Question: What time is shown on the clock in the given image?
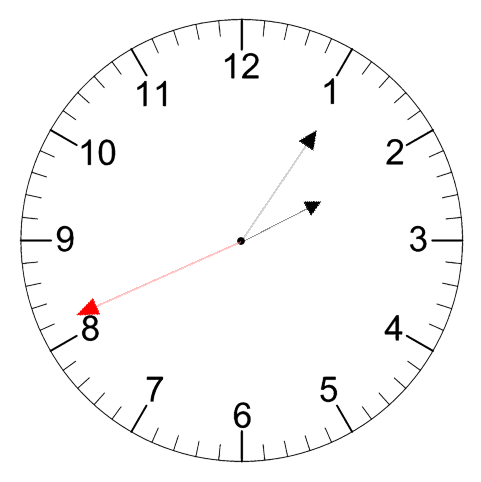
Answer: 02:05:41